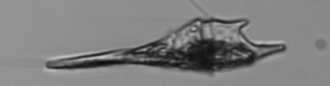
Label: Tripos_lineatus